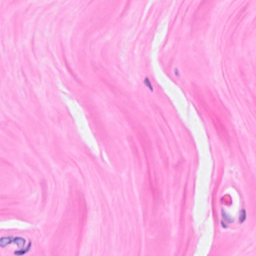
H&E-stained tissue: Breast